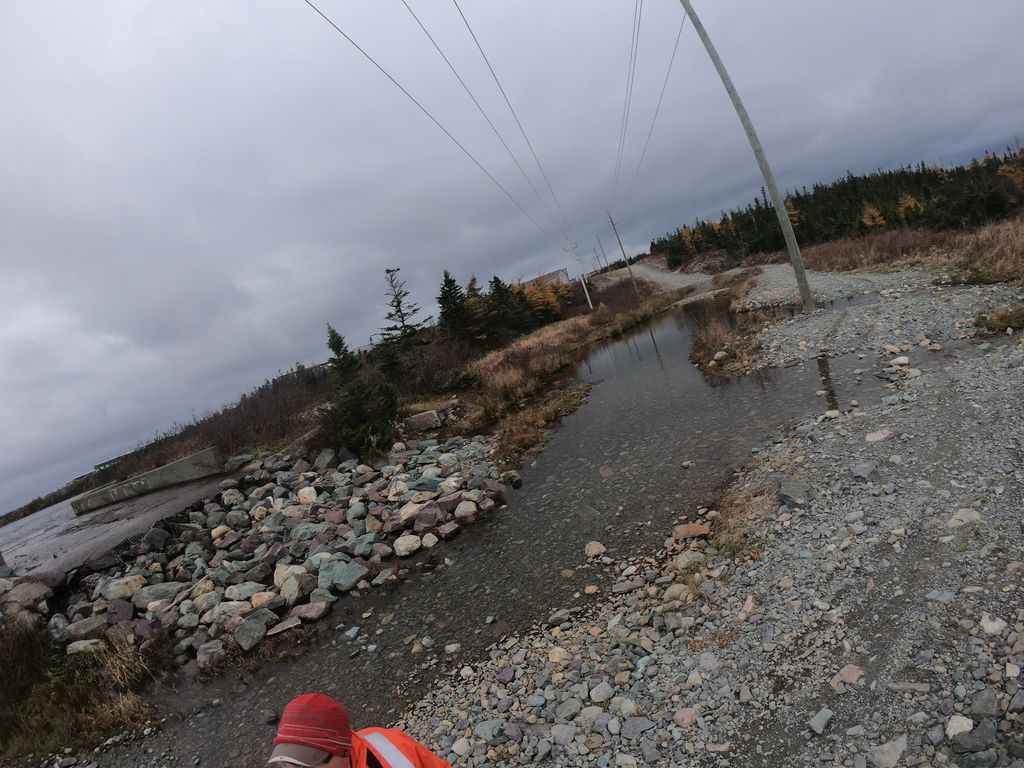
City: st_johns